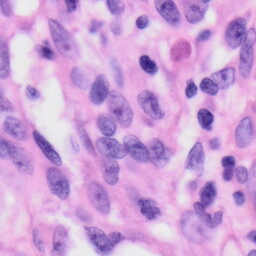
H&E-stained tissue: Skin